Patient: sex F, age 34
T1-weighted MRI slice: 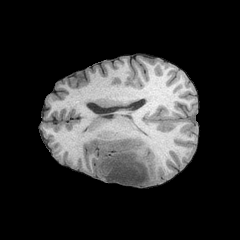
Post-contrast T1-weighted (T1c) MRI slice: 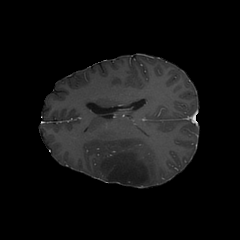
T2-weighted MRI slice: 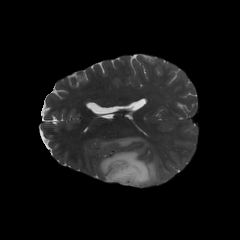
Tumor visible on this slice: yes
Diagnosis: Astrocytoma, IDH-mutant
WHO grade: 3